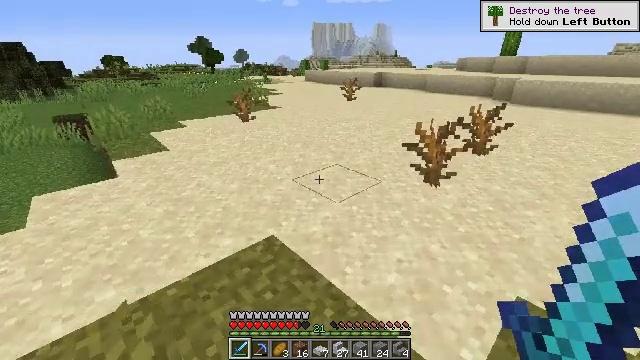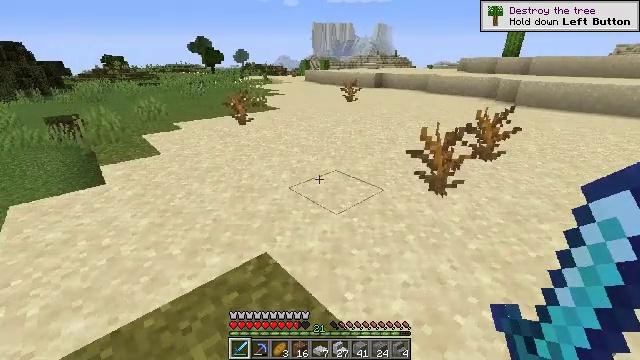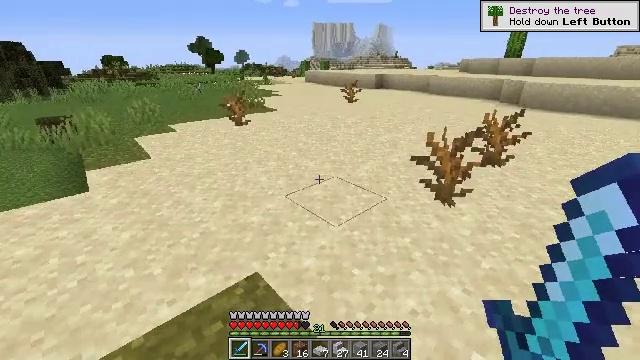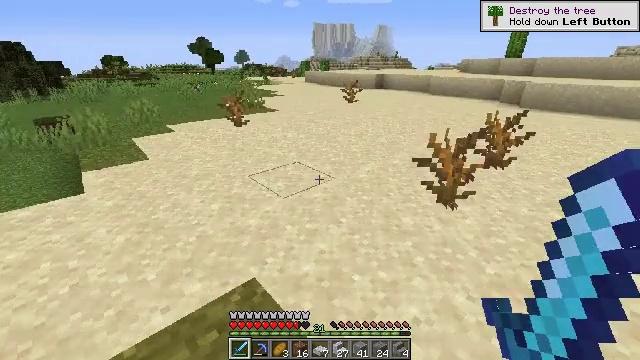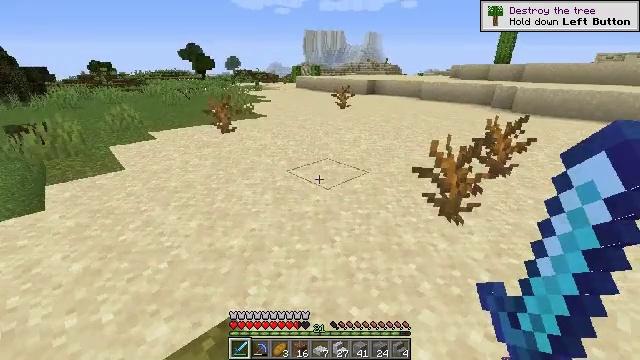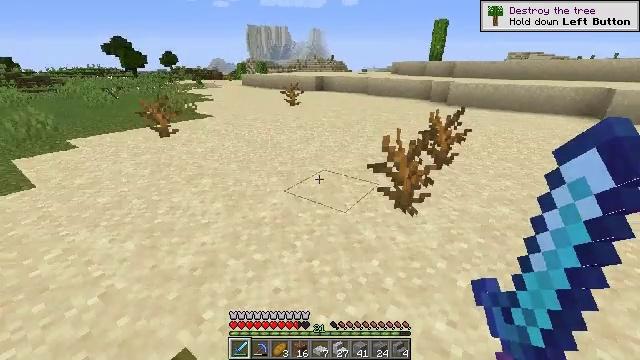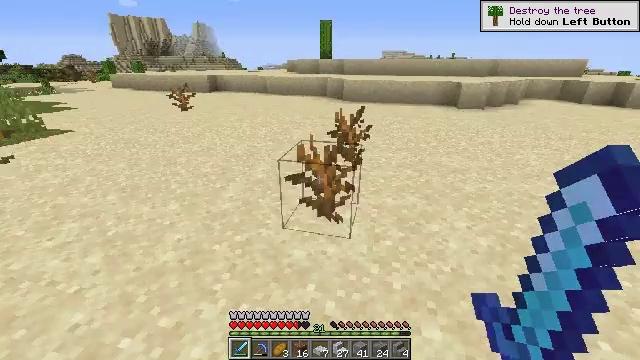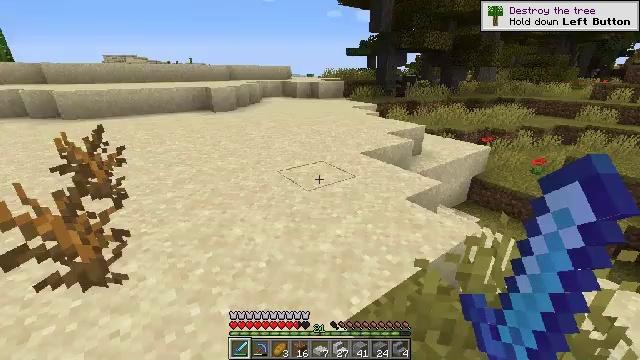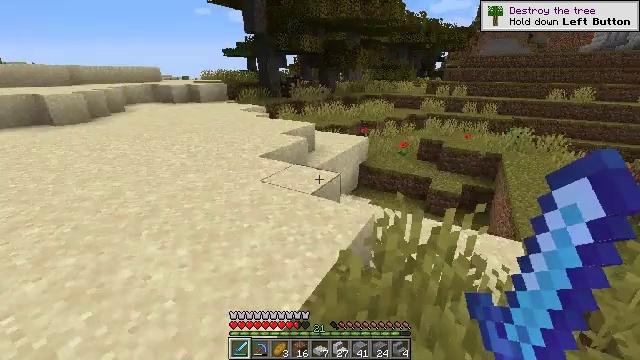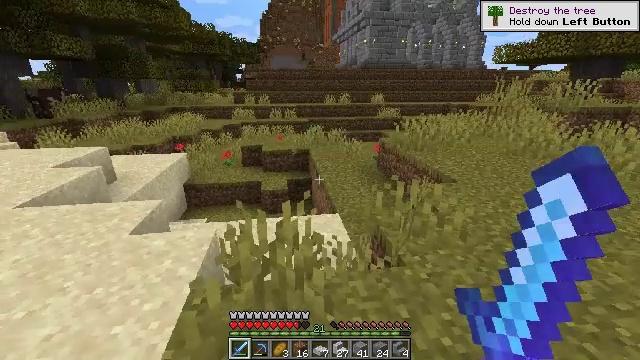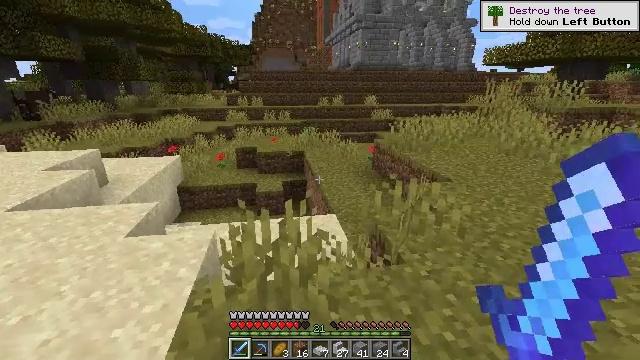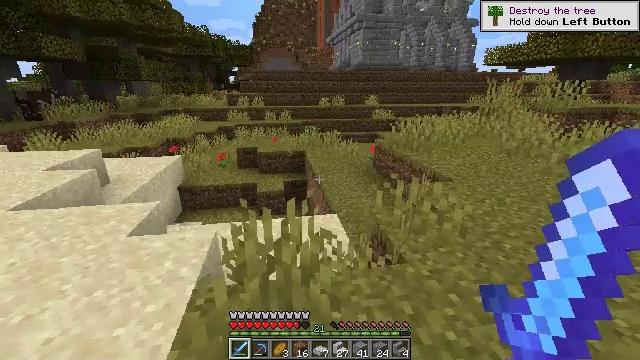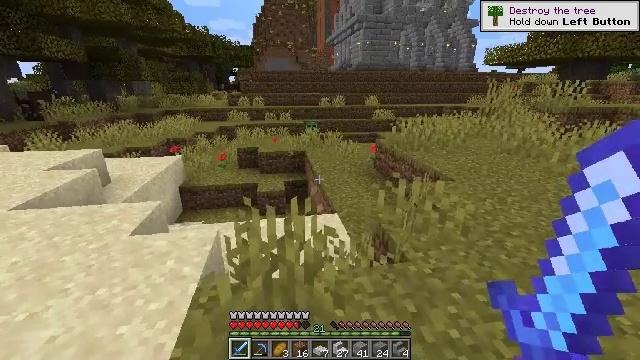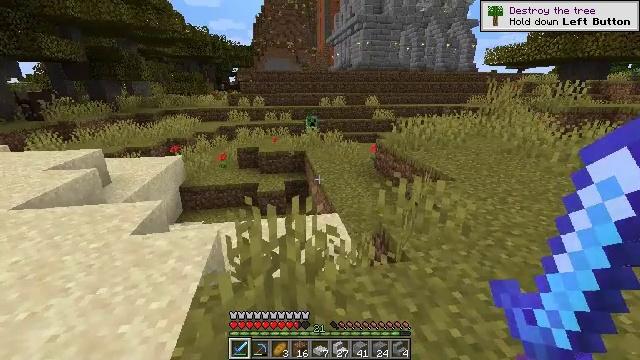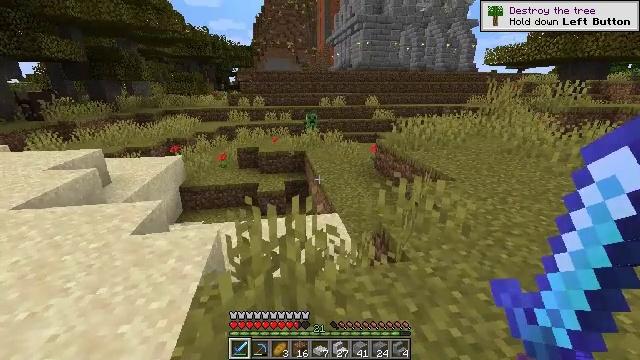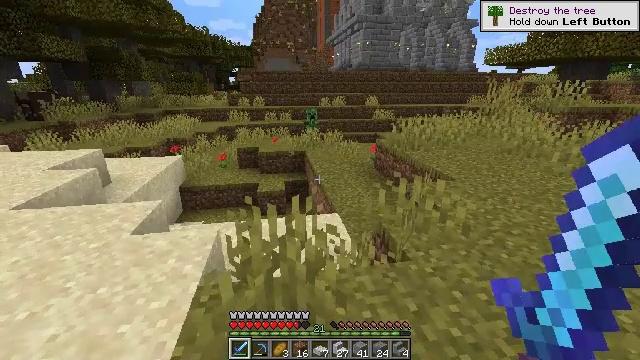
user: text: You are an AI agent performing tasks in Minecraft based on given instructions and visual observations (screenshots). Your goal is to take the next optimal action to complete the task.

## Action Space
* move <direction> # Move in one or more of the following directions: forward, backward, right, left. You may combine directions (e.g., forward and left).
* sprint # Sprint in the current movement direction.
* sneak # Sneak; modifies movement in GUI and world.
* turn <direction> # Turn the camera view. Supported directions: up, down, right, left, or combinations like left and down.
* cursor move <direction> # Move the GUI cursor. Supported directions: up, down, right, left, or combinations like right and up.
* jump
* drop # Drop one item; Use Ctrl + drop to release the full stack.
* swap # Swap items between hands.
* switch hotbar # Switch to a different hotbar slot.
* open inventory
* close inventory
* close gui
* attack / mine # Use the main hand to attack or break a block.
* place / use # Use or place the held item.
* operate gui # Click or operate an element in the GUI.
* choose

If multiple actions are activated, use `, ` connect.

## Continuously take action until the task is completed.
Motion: motion action
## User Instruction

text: Mine the dead bush in the desert.
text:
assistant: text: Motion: move forward
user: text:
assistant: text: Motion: move forward
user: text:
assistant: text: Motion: move forward
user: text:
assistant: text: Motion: move forward, turn right
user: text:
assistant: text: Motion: move forward, turn right
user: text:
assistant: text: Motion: move forward, turn right
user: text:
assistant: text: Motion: move forward, turn right and up
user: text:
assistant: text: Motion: turn right
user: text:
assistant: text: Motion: turn right and up
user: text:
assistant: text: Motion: turn right
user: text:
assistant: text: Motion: no_op
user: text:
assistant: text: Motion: no_op
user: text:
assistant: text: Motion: no_op
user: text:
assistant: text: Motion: no_op
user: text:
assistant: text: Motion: no_op
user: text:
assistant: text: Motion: no_op
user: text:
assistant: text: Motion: no_op
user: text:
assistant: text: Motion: no_op
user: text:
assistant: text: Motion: no_op
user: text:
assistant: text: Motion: no_op
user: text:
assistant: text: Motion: no_op
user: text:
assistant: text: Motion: no_op
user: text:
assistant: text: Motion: no_op
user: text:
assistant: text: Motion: no_op
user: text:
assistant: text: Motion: no_op
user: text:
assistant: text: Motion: no_op
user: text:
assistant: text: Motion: no_op
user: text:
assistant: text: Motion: no_op
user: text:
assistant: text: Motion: no_op
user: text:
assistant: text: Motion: no_op